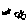
Label: sun